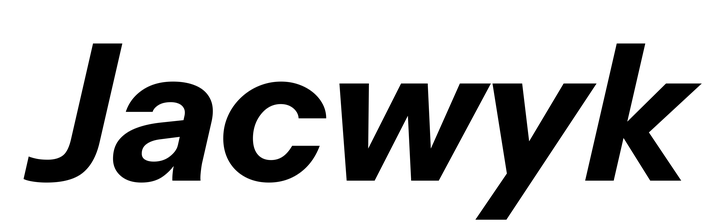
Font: InstrumentSans-Italic_Bold_Italic